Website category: restaurant
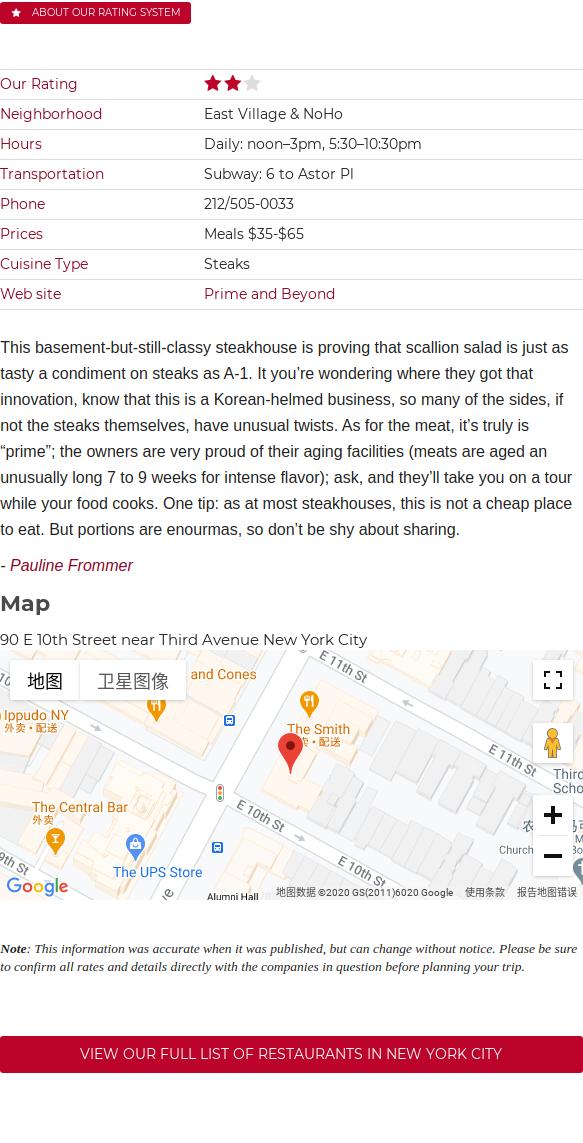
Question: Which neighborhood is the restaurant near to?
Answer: East Village & NoHo

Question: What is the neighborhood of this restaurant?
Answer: East Village & NoHo

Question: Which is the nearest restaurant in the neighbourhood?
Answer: East Village & NoHo

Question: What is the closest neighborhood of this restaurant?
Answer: East Village & NoHo

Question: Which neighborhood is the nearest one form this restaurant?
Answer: East Village & NoHo

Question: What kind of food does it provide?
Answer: Steaks

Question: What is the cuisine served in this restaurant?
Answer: Steaks

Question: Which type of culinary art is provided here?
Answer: Steaks

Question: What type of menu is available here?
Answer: Steaks

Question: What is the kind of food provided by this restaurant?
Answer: Steaks

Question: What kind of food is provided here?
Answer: Steaks

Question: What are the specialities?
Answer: Steaks

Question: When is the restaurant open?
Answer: Daily: noon3pm, 5:3010:30pm

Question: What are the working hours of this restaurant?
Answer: Daily: noon3pm, 5:3010:30pm

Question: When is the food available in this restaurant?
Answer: Daily: noon3pm, 5:3010:30pm

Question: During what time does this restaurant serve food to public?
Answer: Daily: noon3pm, 5:3010:30pm

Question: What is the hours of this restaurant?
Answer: Daily: noon3pm, 5:3010:30pm

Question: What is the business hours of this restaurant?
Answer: Daily: noon3pm, 5:3010:30pm

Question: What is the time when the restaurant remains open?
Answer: Daily: noon3pm, 5:3010:30pm

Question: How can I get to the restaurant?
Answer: Subway: 6 to Astor Pl

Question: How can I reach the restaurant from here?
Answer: Subway: 6 to Astor Pl

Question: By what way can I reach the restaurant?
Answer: Subway: 6 to Astor Pl

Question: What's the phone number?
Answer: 212/505-0033

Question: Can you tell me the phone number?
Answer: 212/505-0033

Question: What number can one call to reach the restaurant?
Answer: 212/505-0033

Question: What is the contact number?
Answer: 212/505-0033

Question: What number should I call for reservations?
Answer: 212/505-0033

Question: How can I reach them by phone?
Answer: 212/505-0033

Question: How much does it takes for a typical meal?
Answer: Meals $35-$65

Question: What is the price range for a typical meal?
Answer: Meals $35-$65

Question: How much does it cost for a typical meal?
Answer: Meals $35-$65

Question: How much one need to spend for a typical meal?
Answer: Meals $35-$65

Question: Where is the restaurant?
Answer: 90 E 10th Street near Third Avenue New York City

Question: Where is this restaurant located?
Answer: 90 E 10th Street near Third Avenue New York City

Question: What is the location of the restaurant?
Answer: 90 E 10th Street near Third Avenue New York City

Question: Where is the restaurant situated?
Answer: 90 E 10th Street near Third Avenue New York City

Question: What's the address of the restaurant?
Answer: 90 E 10th Street near Third Avenue New York City

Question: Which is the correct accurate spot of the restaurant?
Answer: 90 E 10th Street near Third Avenue New York City

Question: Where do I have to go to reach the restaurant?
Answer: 90 E 10th Street near Third Avenue New York City